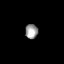
Tissue: skin
Cell type: Epithelial cells
Senescence score: 0.2393
Nuclear area (px): 182
Mean DAPI intensity: 154.72